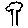
Label: tree